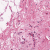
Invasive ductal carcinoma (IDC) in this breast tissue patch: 0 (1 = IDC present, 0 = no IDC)